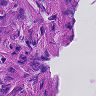
Metastatic tissue present: yes